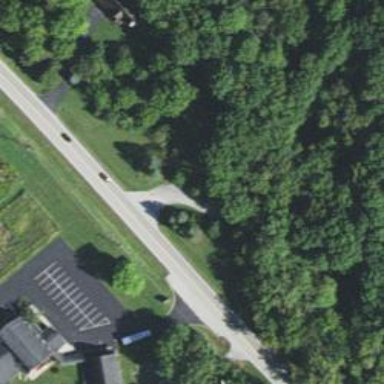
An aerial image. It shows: Driveway.